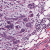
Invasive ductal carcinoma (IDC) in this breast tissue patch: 1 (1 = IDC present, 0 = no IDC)